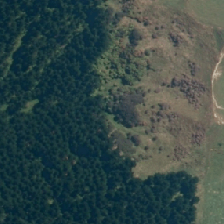
Land cover: high_producing_grassland